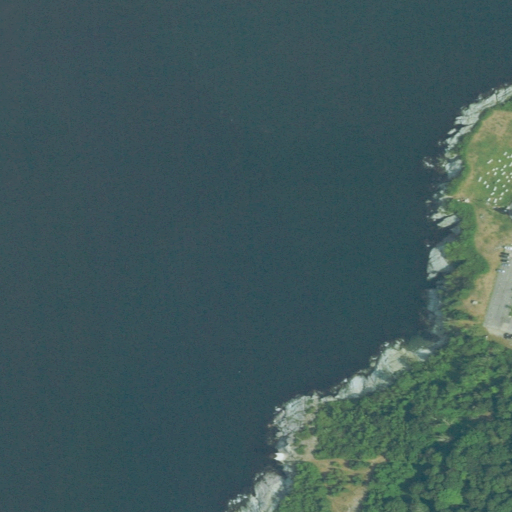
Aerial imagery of cliff(s) in Rhode Island named Rams Head containing open water, grassland, deciduous forest, medium intensity development, mixed forest, herbaceous wetlands, low intensity development, barren land, open development, and high intensity development